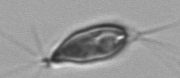
Label: Chrysochromulina